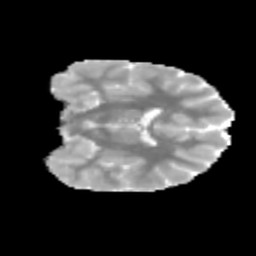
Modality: MD
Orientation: coronal
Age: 9
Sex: female
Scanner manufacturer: siemens
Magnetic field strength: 3 T
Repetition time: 3.8 s
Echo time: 0.07 s